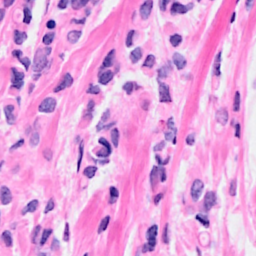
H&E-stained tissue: Breast